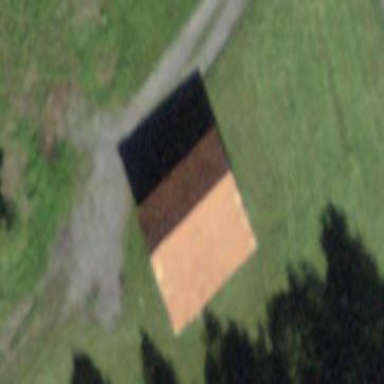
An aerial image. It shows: Shed.